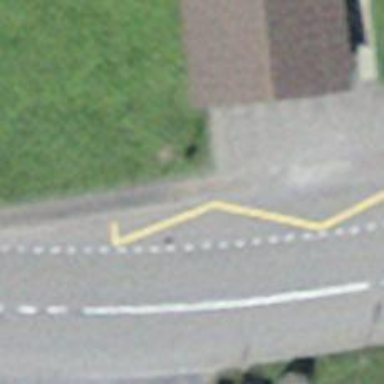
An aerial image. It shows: Platform for public transport is situated by the road.